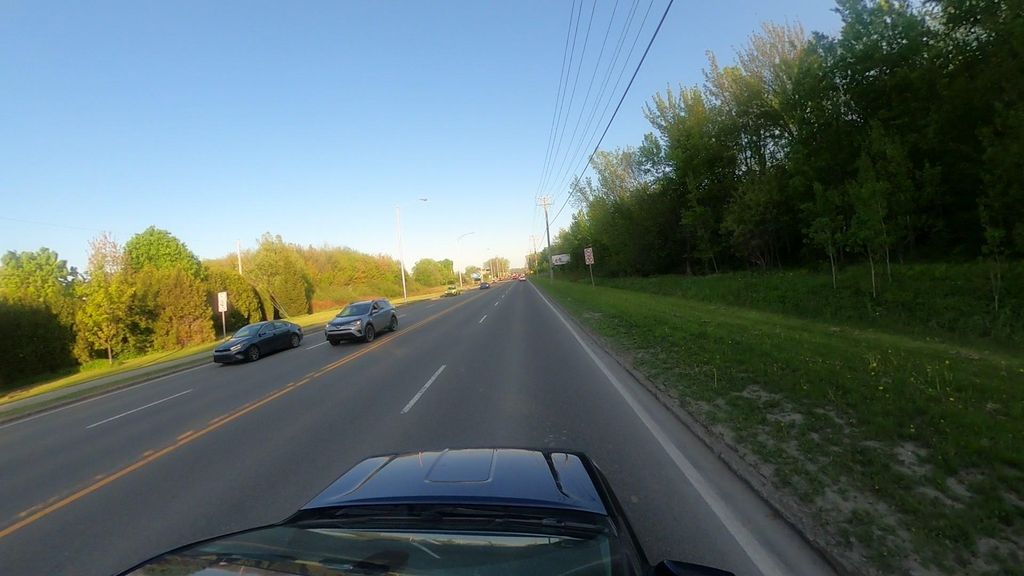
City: quebec_city